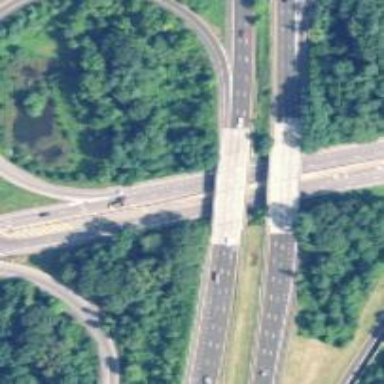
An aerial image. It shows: Bridge over motorway.